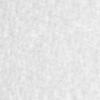
Label: no_change